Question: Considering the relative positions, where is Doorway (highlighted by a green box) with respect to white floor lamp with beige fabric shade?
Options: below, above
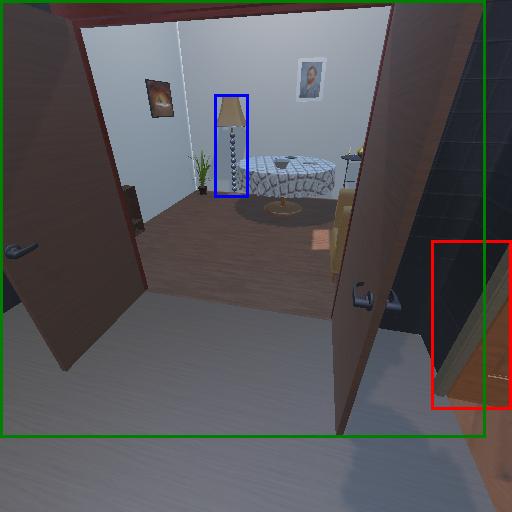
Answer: below